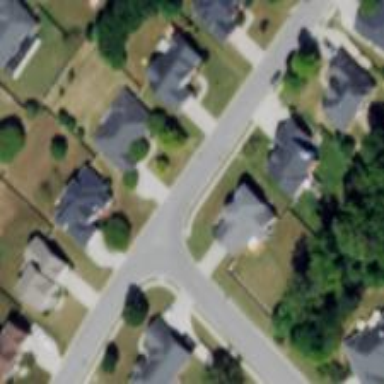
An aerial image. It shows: Residential road with sidewalk on the left.